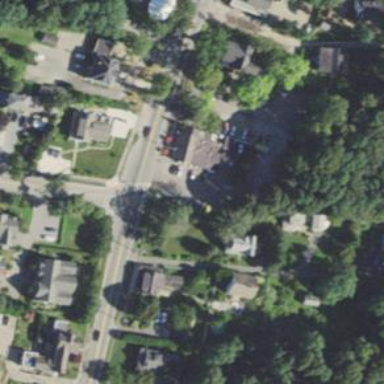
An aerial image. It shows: Convenience shop.